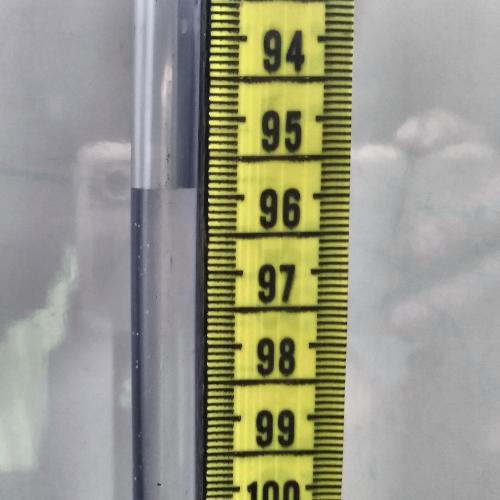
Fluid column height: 95.9 cm